Question: I am trying to reproduce the following excel pivot table in r:

Using tabular:
'''
library(vcd)
library(tables)
tabular(Sex*(Treatment+1)+1~(count=ID + Percent("col")), data=Arthritis)
'''
Produces:
'''
count
Sex Treatment ID Percent
Female Placebo 32 38.10
Treated 27 32.14
All 59 70.24
Male Placebo 11 13.10
Treated 14 16.67
All 25 29.76
All 84 100.00
'''
Is there a way to get the treatment percents to add up to 100 for each gender like the excel pivot table?
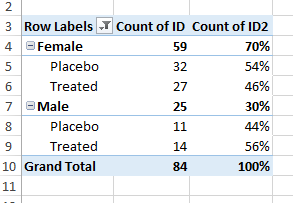
Answer: Everything apart from the final 'All' row can be accomplished with the following.
'''
library(dplyr)
library(tidyr)
df <- Arthritis %>%
group_by(Sex, Treatment) %>%
summarise(cnt = n()) %>%
ungroup() %>%
spread(Treatment, cnt) %>%
mutate(All = Placebo + Treated) %>%
gather(Treatment, ID , -Sex) %>%
group_by(Sex) %>%
mutate(percent = ID / (sum(ID) / 2)) %>%
arrange(Sex, desc(Treatment)) #forces "Treated" to top of Treatment column for each group
> df
Source: local data frame [6 x 4]
Groups: Sex [2]
Sex Treatment ID percent
<fctr> <chr> <int> <dbl>
1 Female Treated 27 <PHONE>
2 Female Placebo 32 <PHONE>
3 Female All 59 <PHONE>
4 Male Treated 14 <PHONE>
5 Male Placebo 11 <PHONE>
6 Male All 25 <PHONE>
'''
If you want a total line, you can use the following, but it isn't very pretty.
'''
grand_total <- data.frame(Sex = "Total" , "Treatment" = "All",
ID = nrow(Arthritis), percent = 1,
stringsAsFactors = FALSE)
df_final <- bind_rows(df, grand_total)
'''
Now, if you want to blank out the 'Sex' column except for the first, occurrence, you can do it this way. Since we sorted in decsending order on the 'Treatment' column, we know that 'Treated' it as the top of each group. So we simply replace the 'Sex' column with a blank when the 'Treatment' column is not equal to 'Treated'. We also don't blank out the 'All' we created.
'''
df_final$Sex[df_final$Treatment != "Treated" &
df_final$Sex %in% c("Female", "Male")] <- ""
Source: local data frame [7 x 4]
Groups: Sex [3]
Sex Treatment ID percent
<chr> <chr> <int> <dbl>
1 Female Treated 27 <PHONE>
2 Placebo 32 <PHONE>
3 All 59 <PHONE>
4 Male Treated 14 <PHONE>
5 Placebo 11 <PHONE>
6 All 25 <PHONE>
7 Total All 84 <PHONE>
'''